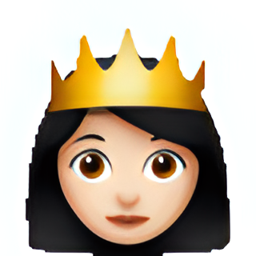
Name: princess
Emoji: 👸🏻
Group: People & Body
Sub-group: person-role